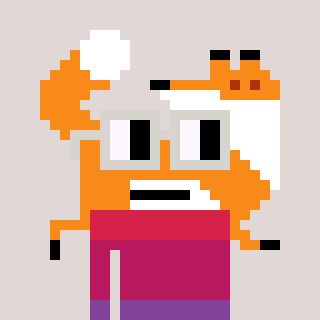
a pixel art character with square light gray glasses, a fox-shaped head and a bege-colored body on a warm background